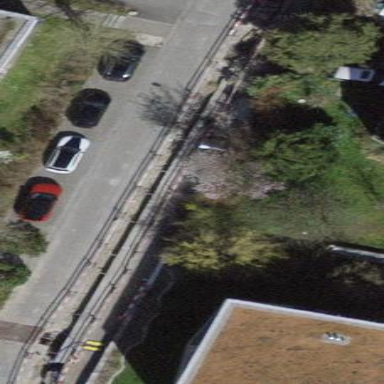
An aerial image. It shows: Street side parking spaces with parallel orientation.